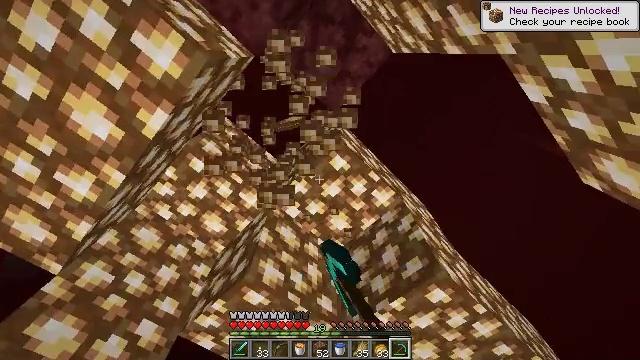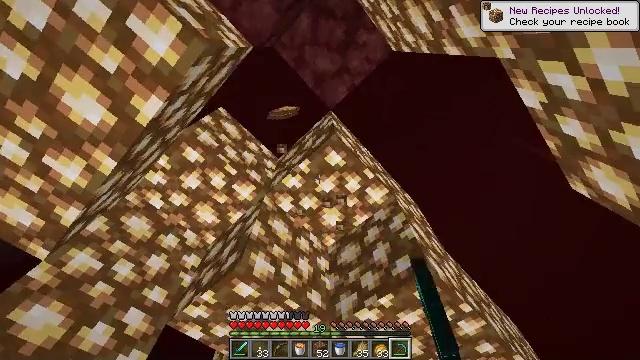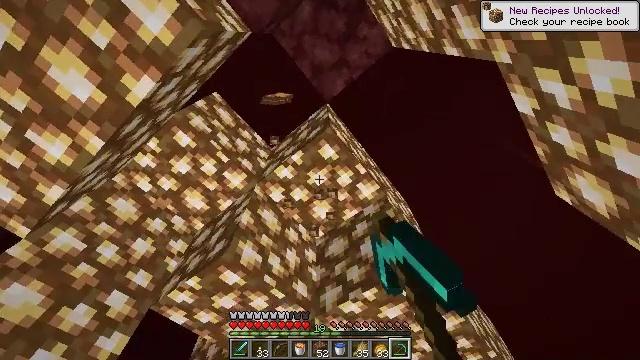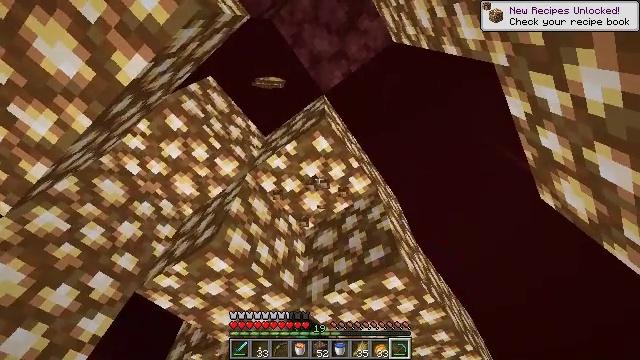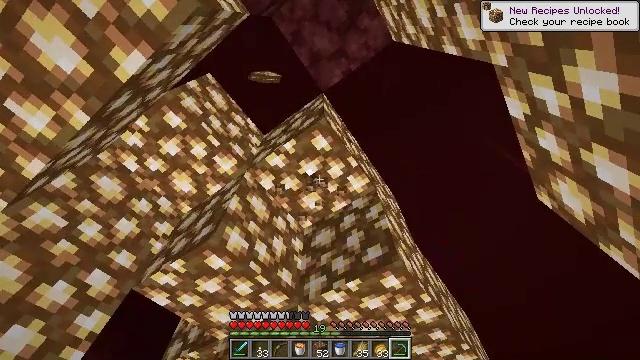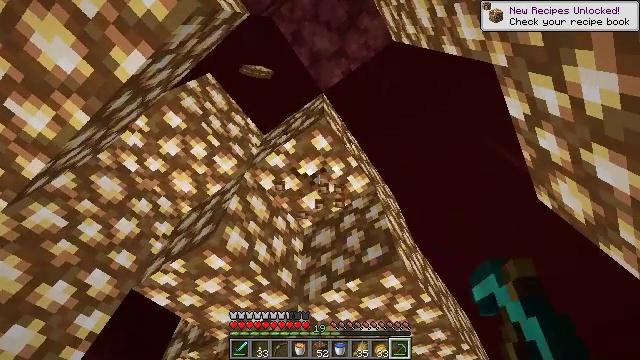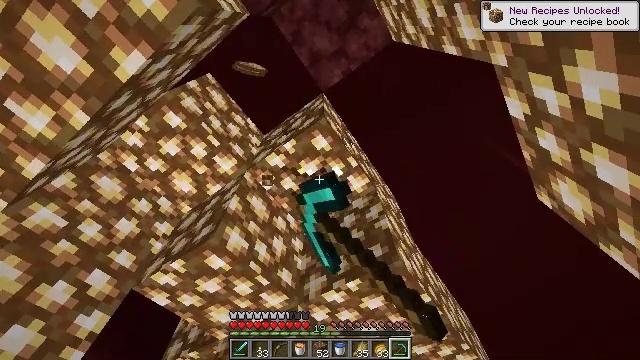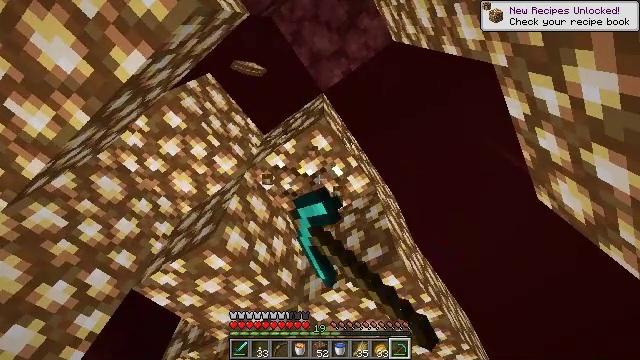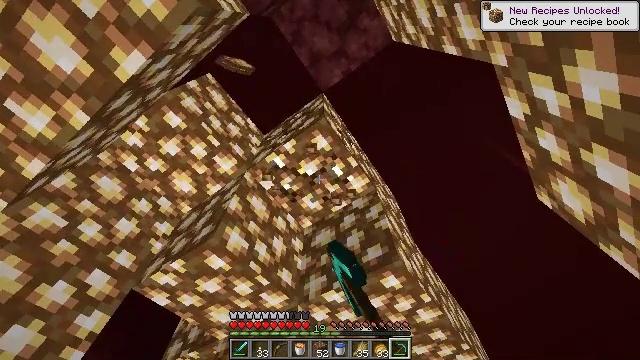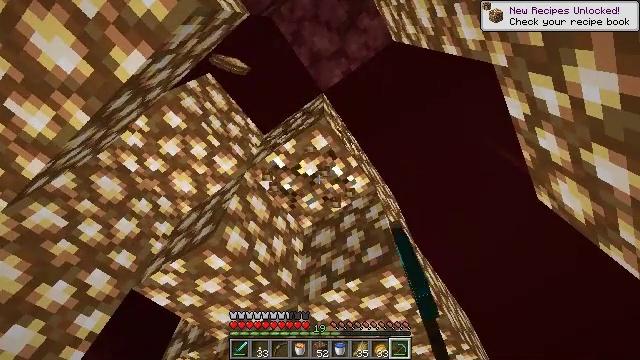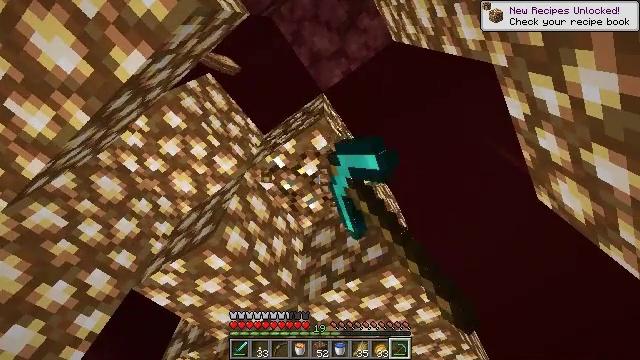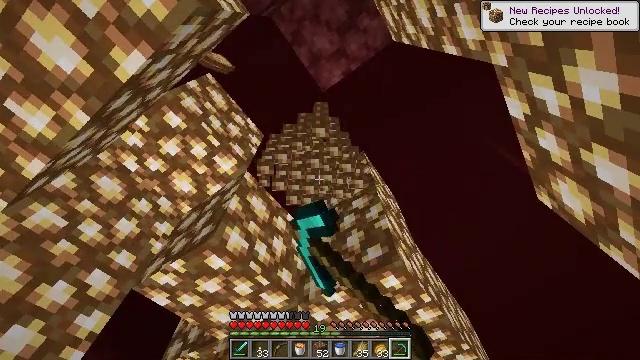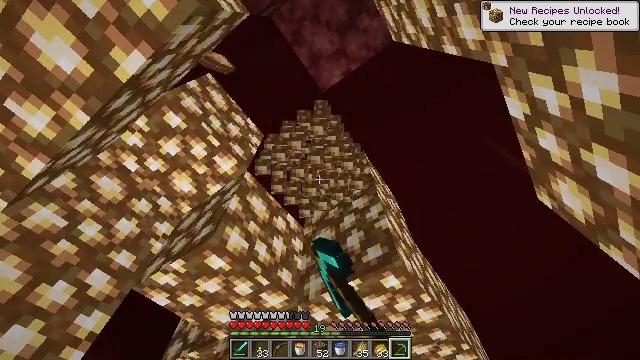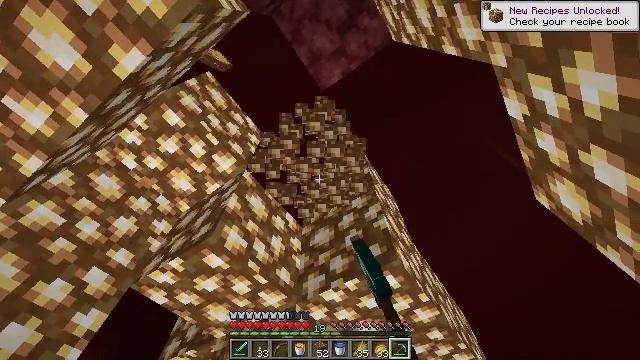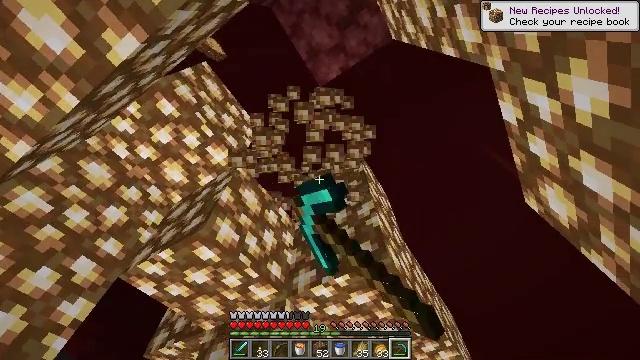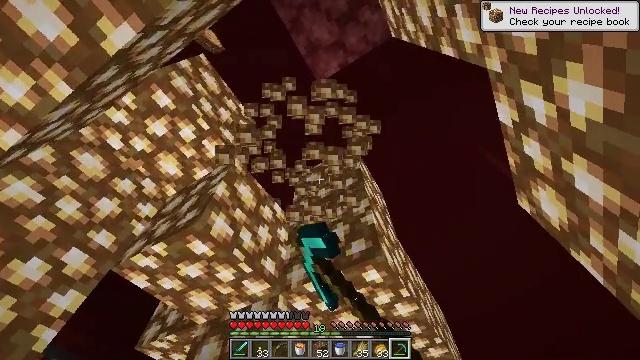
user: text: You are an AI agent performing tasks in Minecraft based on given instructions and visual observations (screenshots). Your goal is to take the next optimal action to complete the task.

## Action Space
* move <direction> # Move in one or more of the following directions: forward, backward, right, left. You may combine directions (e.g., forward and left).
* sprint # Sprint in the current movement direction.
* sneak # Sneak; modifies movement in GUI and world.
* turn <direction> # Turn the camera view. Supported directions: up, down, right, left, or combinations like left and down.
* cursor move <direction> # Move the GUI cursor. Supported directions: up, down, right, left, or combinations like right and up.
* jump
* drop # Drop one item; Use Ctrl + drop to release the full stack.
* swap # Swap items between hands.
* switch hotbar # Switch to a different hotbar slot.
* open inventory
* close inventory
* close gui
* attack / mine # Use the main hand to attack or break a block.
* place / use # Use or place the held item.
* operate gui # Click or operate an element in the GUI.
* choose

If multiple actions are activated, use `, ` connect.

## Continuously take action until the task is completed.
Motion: motion action
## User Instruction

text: Mine the glowstone in the Nether.
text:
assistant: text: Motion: turn right and down, attack / mine
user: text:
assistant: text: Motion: turn right and down, attack / mine
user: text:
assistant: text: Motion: turn right and down, attack / mine
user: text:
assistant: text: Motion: attack / mine
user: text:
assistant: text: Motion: attack / mine
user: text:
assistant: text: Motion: attack / mine
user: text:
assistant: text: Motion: attack / mine
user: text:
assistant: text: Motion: attack / mine
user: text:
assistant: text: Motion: attack / mine
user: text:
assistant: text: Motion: attack / mine
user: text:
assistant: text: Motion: attack / mine
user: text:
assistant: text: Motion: attack / mine
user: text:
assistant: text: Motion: attack / mine
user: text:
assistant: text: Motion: turn right, attack / mine
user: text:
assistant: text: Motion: turn right, attack / mine
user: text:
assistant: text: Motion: attack / mine
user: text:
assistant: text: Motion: turn right and down, attack / mine
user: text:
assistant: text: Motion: turn right and down, attack / mine
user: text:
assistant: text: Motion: turn right and down, attack / mine
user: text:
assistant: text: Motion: attack / mine
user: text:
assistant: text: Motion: attack / mine
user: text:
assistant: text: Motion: attack / mine
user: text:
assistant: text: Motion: attack / mine
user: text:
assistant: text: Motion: attack / mine
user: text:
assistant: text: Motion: attack / mine
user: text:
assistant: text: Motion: attack / mine
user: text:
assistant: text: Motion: attack / mine
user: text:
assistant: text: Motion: attack / mine
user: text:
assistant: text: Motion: attack / mine
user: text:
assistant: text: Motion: attack / mine